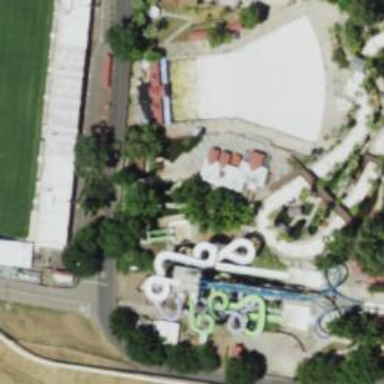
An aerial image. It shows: Bridge leading to water slide attraction.